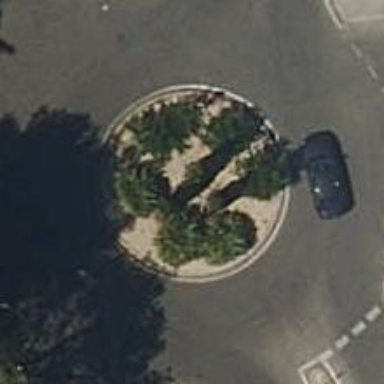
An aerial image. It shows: Asphalt road in residential area leading to roundabout.